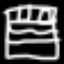
Label: bed